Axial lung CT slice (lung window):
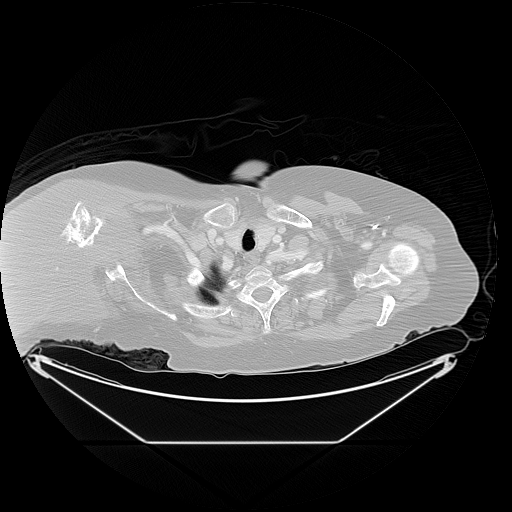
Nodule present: no